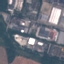
Label: Industrial